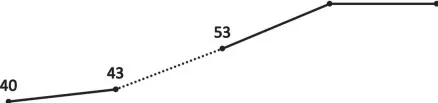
Development of CHOP-INTEND over time. CHOP-INTEND, Children's Hospital Of Philadelphia Infant Test Of Neuromuscular Disorders.
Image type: pathology (immunostaining)